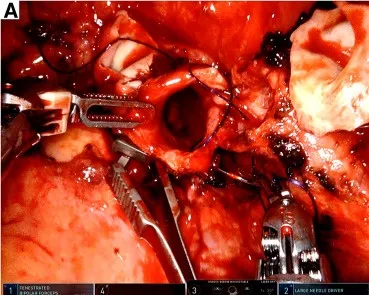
Intraoperative view. (A) Anastomosis of the left main bronchus and the left lower bronchus.
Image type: medical_photograph (other_medical_photograph)